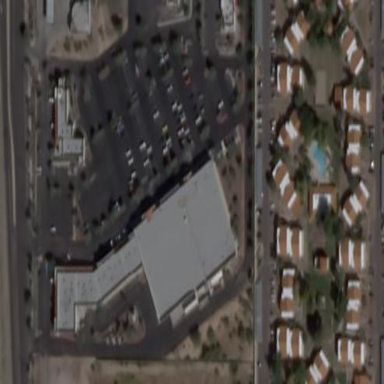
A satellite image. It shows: Retail building housing supermarket.